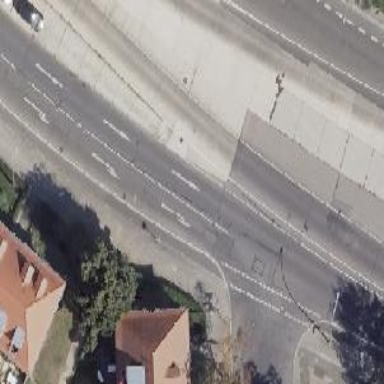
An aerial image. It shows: Secondary road with asphalt surface. There is cycle track on the right side of the road.